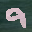
Label: 9